Question: This is my code:
'''
library(XML)
library(RCurl)
url.link <- 'http://www.jamesaltucher.com/sitemap.xml'
blog <- getURL(url.link)
blog <- htmlParse(blog, encoding = "UTF-8")
titles <- xpathSApply (blog ,"//loc",xmlValue) ## titles
'''
Currently, I can correctly fetch the links inside 'titles'.
I want to go inside each link and scrape the content of each blogpost to do keyword frequency counting.
I believe my pseudocode is basically.
1. for each entry in titles
2. take the entry and retrieve the HTML markup
3. parse the markup and extract the content under the div id="mainContent"
This is a screenshot of my progress so far:

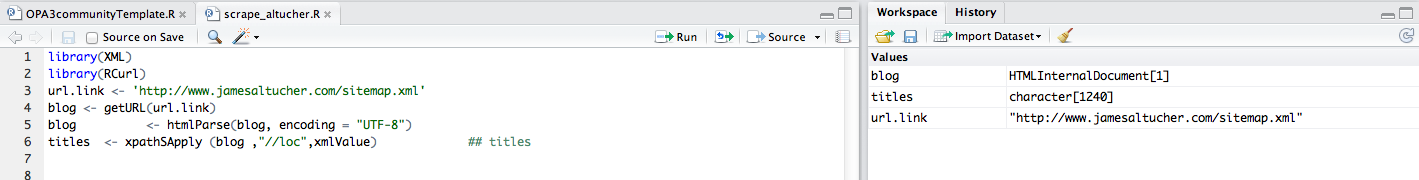
Answer: I think this is what you want?
The function 'foo' takes in an element 'x', retrieves the html object, assigns to 'tmp'. Then 'xpathApply(tmp, '//div[@id="mainContent"]')' says take the 'tmp' object, and get the 'div' element that has the id 'mainContent'. That's it. The 'lapply' line passes a list of objects through the 'foo()' function., so you should get a list of length 'titles' of the html objects you want.
'''
foo <- function(x){
tmp <- htmlParse(x)
xpathApply(tmp, '//div[@id="mainContent"]')
}
lapply(titles[2:3], foo)
'''